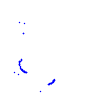
Particle: kaon